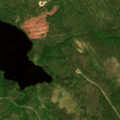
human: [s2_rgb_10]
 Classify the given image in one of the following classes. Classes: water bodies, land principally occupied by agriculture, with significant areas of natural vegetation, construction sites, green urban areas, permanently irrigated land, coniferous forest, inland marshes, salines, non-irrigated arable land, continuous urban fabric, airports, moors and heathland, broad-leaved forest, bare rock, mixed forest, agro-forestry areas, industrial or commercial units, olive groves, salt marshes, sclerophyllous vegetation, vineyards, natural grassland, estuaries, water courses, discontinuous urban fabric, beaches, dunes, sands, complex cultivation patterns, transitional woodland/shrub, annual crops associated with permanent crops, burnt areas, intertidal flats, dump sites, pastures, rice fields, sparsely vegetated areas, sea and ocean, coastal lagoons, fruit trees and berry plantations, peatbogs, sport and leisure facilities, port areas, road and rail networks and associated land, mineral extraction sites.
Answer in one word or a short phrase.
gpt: coniferous forest, water bodies